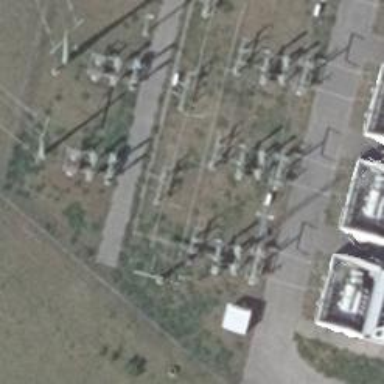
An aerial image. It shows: Transformer on power line.